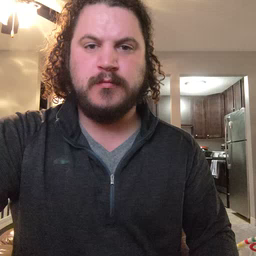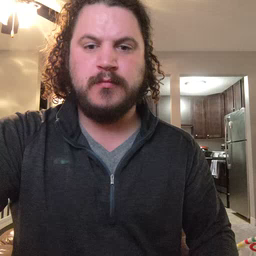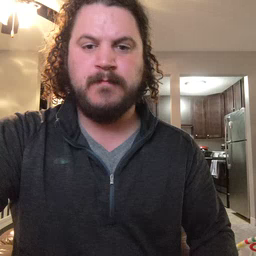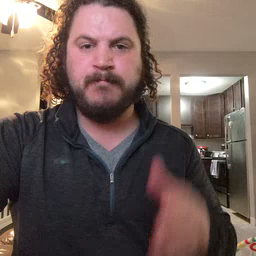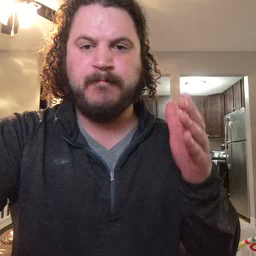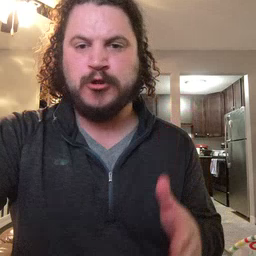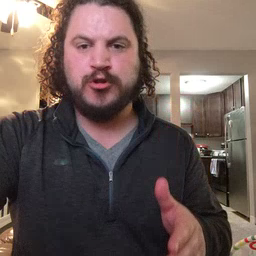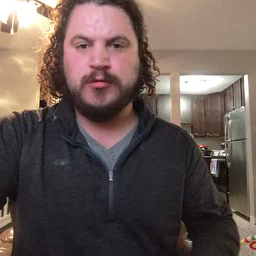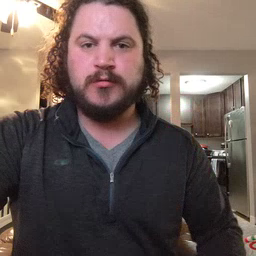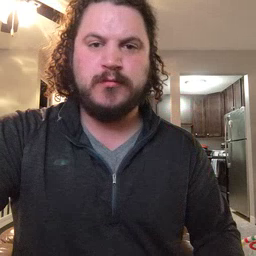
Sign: person